Aerial crown-view tile of a tropical tree (Barro Colorado Island, Panama), acquired 20241112:
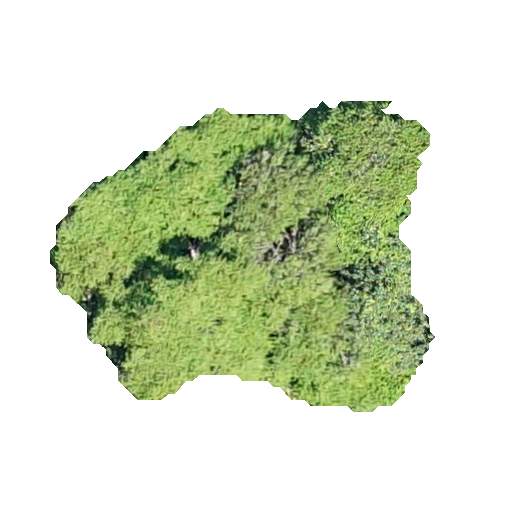
Species: Tachigali panamensis
GBIF accepted scientific name: Tachigali panamensis
Crown area: 137.448 m²